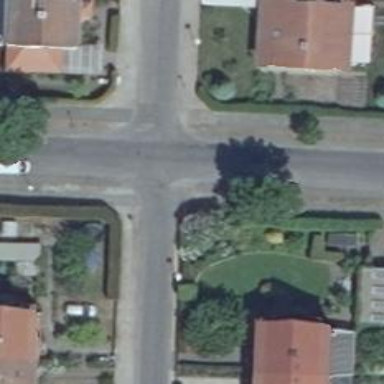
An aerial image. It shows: Uncontrolled crossing on the road.